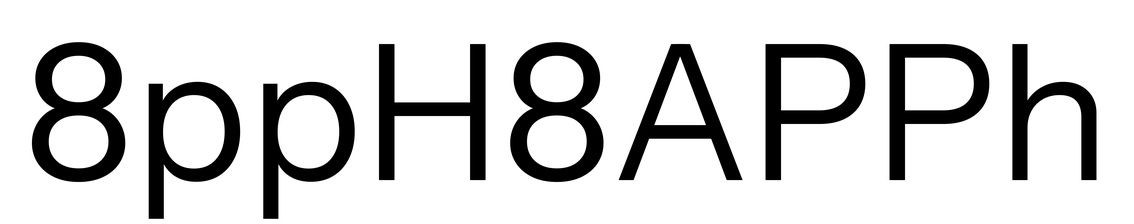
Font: InstrumentSans_Regular